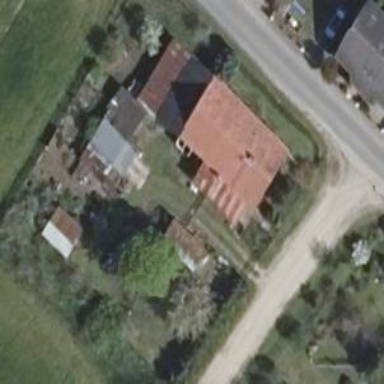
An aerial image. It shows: Building with gabled roof oriented along its structure.